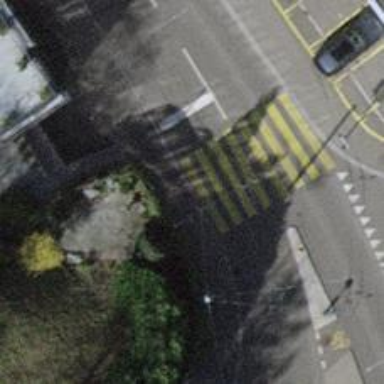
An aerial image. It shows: Kerb serving as barrier.